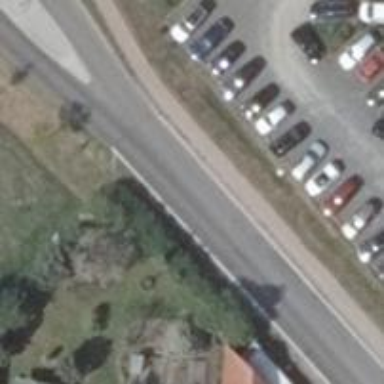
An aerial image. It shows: Sidewalk along the footway.